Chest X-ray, PA view. Patient: 72 years old, sex M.
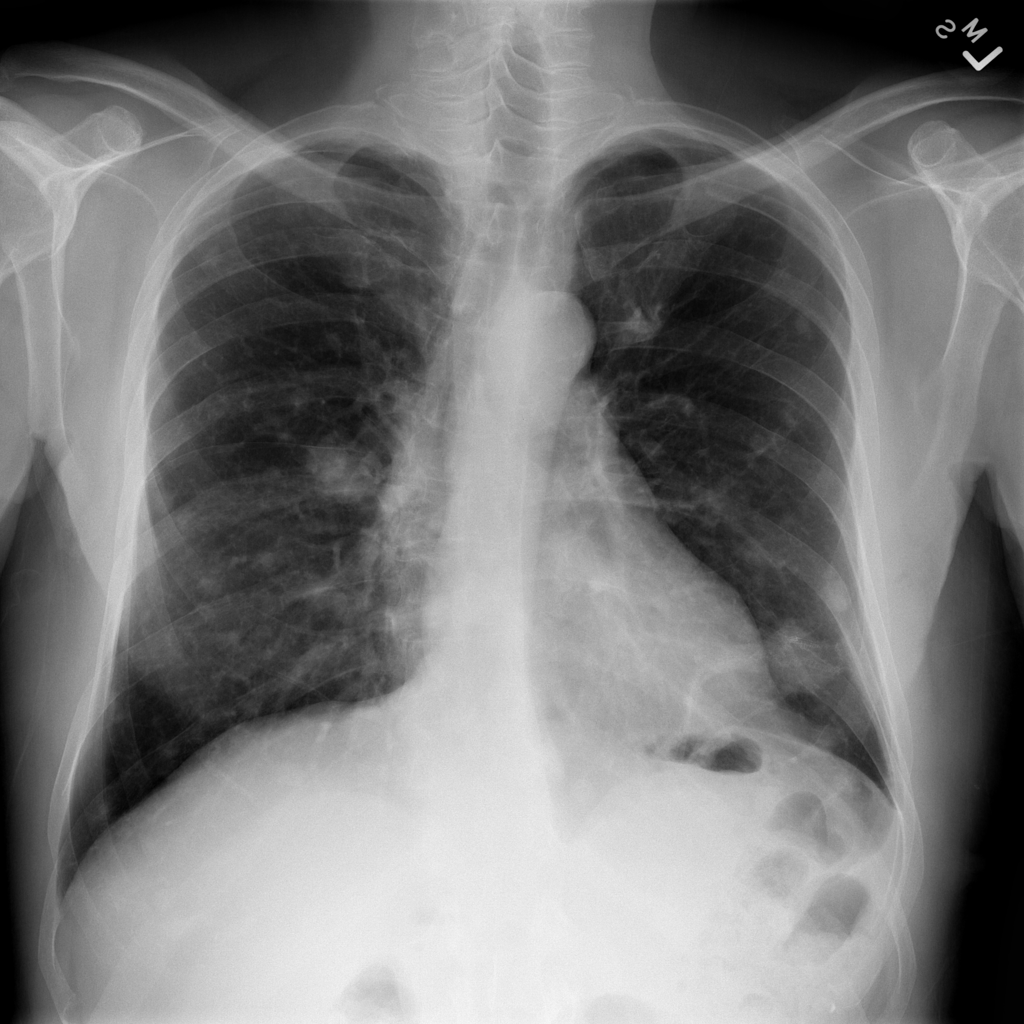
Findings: Emphysema, Nodule